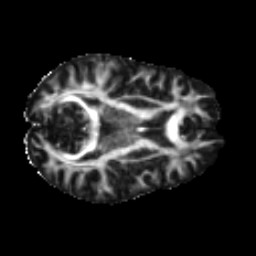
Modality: FA
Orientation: axial
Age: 37
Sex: male
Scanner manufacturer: ge
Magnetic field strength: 3 T
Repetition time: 7.8 s
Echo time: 0.0607 s